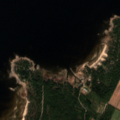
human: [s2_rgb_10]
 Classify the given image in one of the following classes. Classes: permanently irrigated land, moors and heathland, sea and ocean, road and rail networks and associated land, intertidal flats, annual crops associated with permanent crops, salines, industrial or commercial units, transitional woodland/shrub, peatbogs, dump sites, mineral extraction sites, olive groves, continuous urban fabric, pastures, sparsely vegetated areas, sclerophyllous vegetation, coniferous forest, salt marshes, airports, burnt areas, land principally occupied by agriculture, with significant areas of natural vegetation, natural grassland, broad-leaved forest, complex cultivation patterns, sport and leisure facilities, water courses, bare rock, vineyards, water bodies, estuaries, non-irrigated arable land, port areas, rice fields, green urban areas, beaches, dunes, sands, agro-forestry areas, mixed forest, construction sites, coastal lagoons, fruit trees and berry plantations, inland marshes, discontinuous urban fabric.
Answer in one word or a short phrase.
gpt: land principally occupied by agriculture, with significant areas of natural vegetation, broad-leaved forest, coniferous forest, sea and ocean